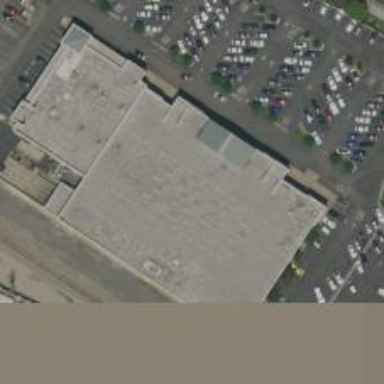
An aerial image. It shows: Supermarket.